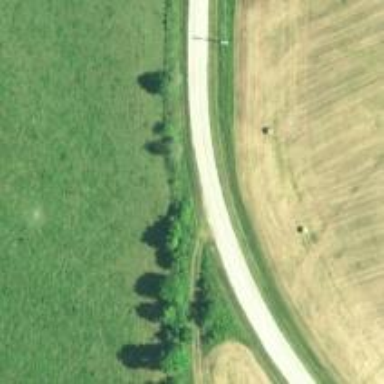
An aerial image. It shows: Tertiary road.